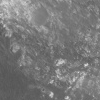
Atmospheric dust classification: not_dusty